Question:
'''
class Entries(ndb.Model):
description = ndb.StringProperty()
seqid = ndb.IntegerProperty()
link = ndb.StringProperty()
group = ndb.StringProperty()
timestamp = ndb.StringProperty()
referrals = ndb.StringProperty(repeated=True)
'''
The two entries in the picture are created by two different users. The user is the parent of the Entry.
I get a duplicate ID on production but not on local. Also, it's always this same id number (but it is certainly not hard coded anywhere)
As the parent is the user, i can still pull it as a unique entry but it will mean there will be problems if I have two entries with the same parent user.
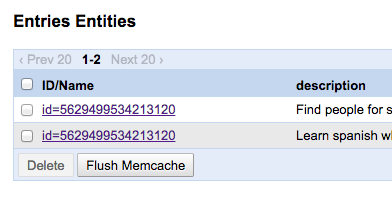
Answer: A datastore's unique key is the fully qualified key, including all parent entity keys, not just the ID. Multiple entities with the same ID and different parents are completely valid, and you shouldn't rely on the id alone being unique.